Question: When I set the published_at to a furture date by using the following JSON via <URL>.
'''
{
"product": {
"id": 632910392,
"published": false,
"published_at": "2015-01-01T00:00:00+11:00"
}
}
'''
It returned 200 and the following JSON
'''
{
"product": {
"body_html": "something",
"created_at": "2014-01-07T14:49:00+11:00",
"handle": "test-product",
"id": 206281997,
"product_type": "MERCHANDISE",
"published_at": "2015-01-01T00:00:00+11:00",
"published_scope": "",
},
/* some other JavaScript properties*/
}
'''
Shopify accepted the published date but the product was still visible. Below is the screenshot of the product Visibility

But if I removed "published_at": "2015-01-01T00:00:00+11:00" from the request JSON, the product changed to hidden.
How can I set the published date via Shopify API? Is it possible a Shopify API's bug?
Thanks for you help.
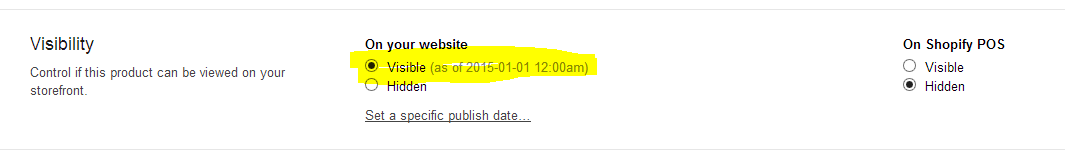
Answer: I have found a solution by using private API. And I tested it. Use instead of . please refer to Shopify forums <URL>